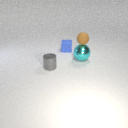
small gray metal cylinder to the left of small blue rubber cube